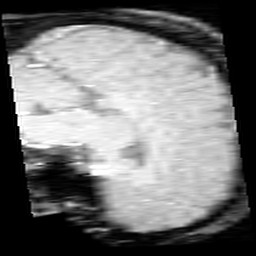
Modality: inplaneT1
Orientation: sagittal
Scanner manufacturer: ge
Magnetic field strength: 3 T
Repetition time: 0.3 s
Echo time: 0.003668 s